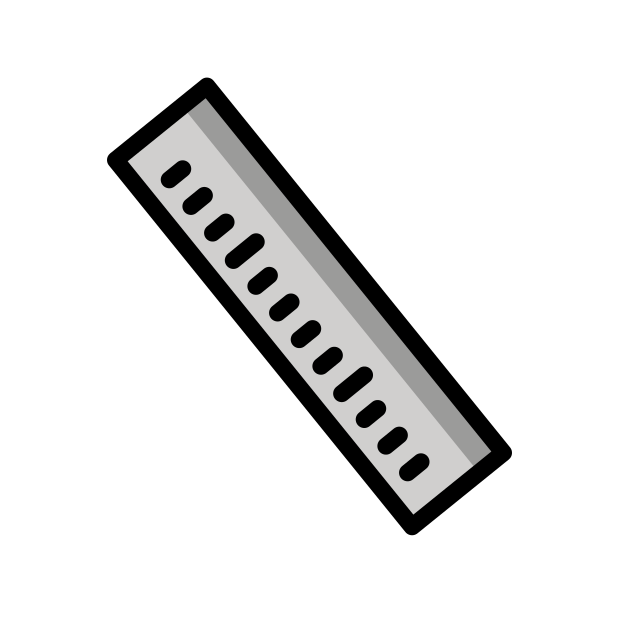
straight ruler